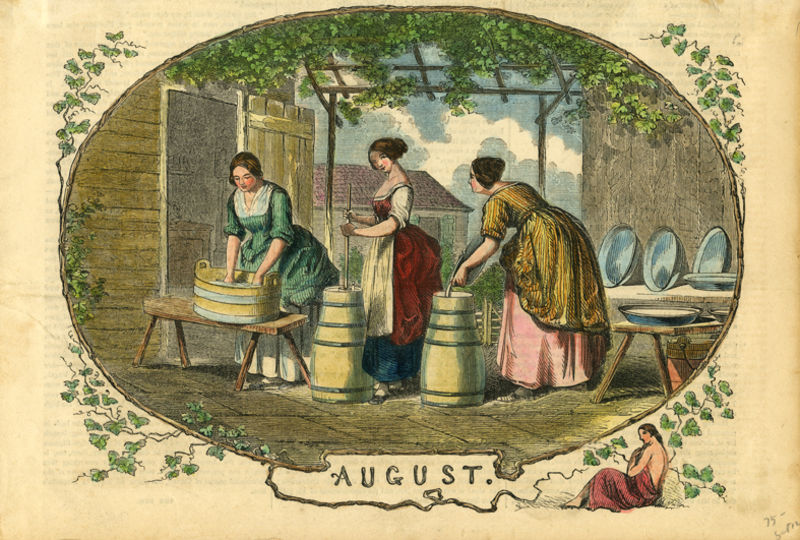
Titel: August (part of The Twelve Months of the Year)
Standort: Amherst (Massachusetts, USA)
Institution: Mead Art Museum, Amherst College
Schlagwörter: blue, red, stool, white, women, bench, black, dress, dresses, face, female, figures, gold, gray, green, hair, ladies, lady, painting, table, three, three women, woman, yellow, pink, print, servant, washing, brown, floor, pot, wood, silver, cloud, clouds, food, nude, sky, tree, building, house, orange, peasant, water, houses, roof, eyes, metal, steel, garden, plants, frame, oval, color, illustration, sketch, door, fence, outside, human, arms, blush, clothes, ivy, leaves, courtyard, gate, terrace, home, leaf, long hair, wash, paint, work, working, humans, fashion, plate, stick, page, pan, body, border, vine, vines, bowl, sleeves, leafs, calendar, skirts, household, basin, tub, gren, cream, barrel, barrels, buckets, cleaning, laundry, tray, kitchen, august, milk, yard, fairy tale, il, patio, clean, stir, fae, vignette, collars, plates, butter, churning, pans, cooking, jog, yelllow, churn, month, turning, manual, spoon, trough, chores, vessles, butter churn, churns, open door, wasch, trays, pails, aprons, cleanin, aleaning, slates, washtub, washbasin, allison, tubs, washiing, trestles, trellis, stiring, bustles, garte, fashing, washing women, domestics